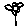
Label: flower